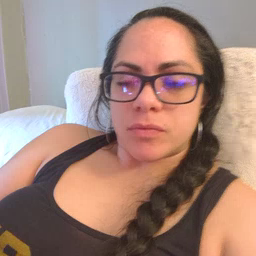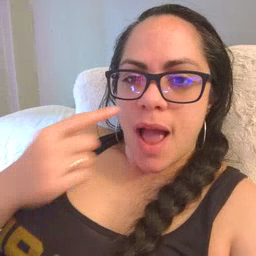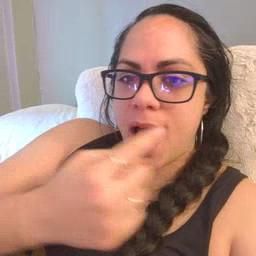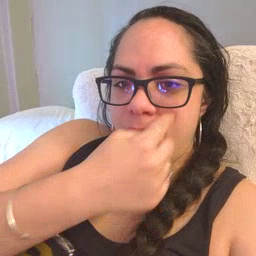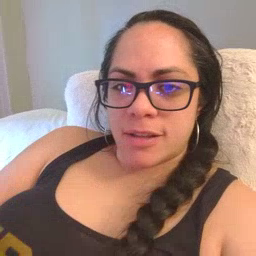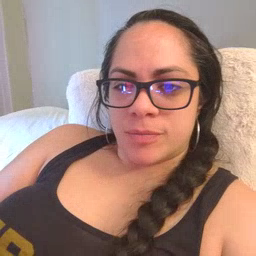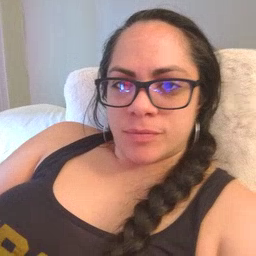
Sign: eye